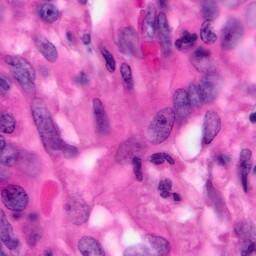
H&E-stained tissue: Pancreatic